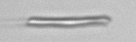
Label: fiber